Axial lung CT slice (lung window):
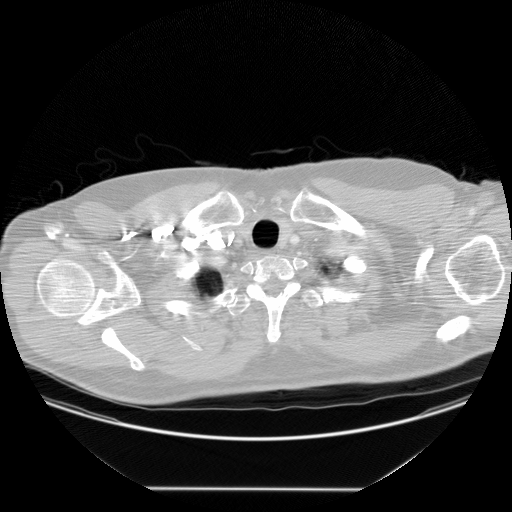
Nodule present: no